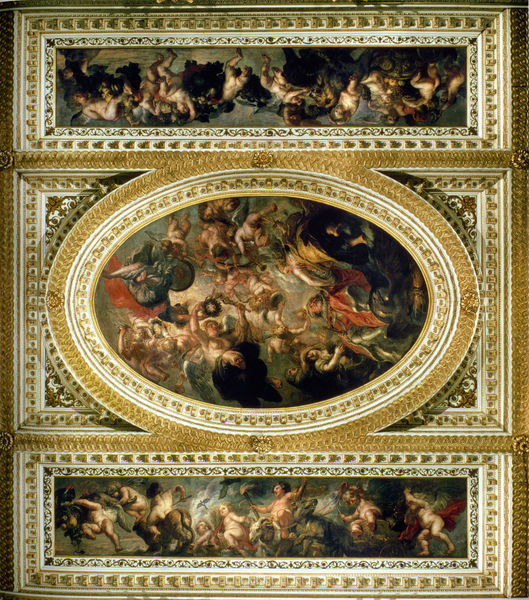
Titel: Mittelteil des Deckengemäldes mit der Apotheose von König James I. in der Mitte
Künstler: Peter Paul Rubens
Standort: London
Institution: Banqueting Hall
Schlagwörter: blau, gemälde, himmel, nackt, rubens, weiß, wolken, akte, frauen, gelb, grün, menschen, bunt, grau, männer, schmuck, schwarz, szene, rot, schloss, malerei, ornament, architektur, barock, inkarnat, rahmen, kirche, gewand, gold, decke, gewänder, krone, rokoko, rosa, fliegen, oval, pferde, engel, farbe, rand, figuren, schlacht, ornamente, verzierung, stuck, rechtecke, nacktheit, medaillon, rechteck, palast, schweben, kranz, lorbeerkranz, mythologie, tizian, gestalten, kasten, triumph, himme, bankett, untersicht, götter, krieger, sturz, krönung, rechteckig, deckengemälde, fresko, putten, putti, fackel, szenen, mittelteil, siegeskranz, michelangelo, rondell, deckenmalerei, fackeln, wandbemalung, illusionsmalerei, speisesaal, kastendecke, sxchwarz, triptichon, deckenfresko, engek, himmlisch, quadro riportato, michaelangelo, fesko, himmel engel, butten, engelsscharen, himmelsszenen, ot, triple, dec, cupito